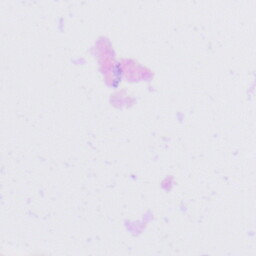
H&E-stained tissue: Tonsil